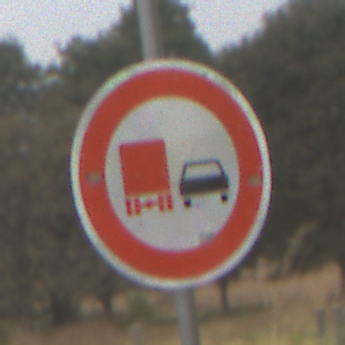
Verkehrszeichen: UeberholverbotKraftfahrzeuge
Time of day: MorningAfternoon
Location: Outdoor (Nature)
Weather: Overcast
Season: NotSpecified
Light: Natural